Interaction volume radius: 10 \u00c5
Interaction volume height: 20 \u00c5
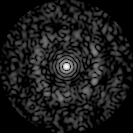
Disorder parameter: 0.8298